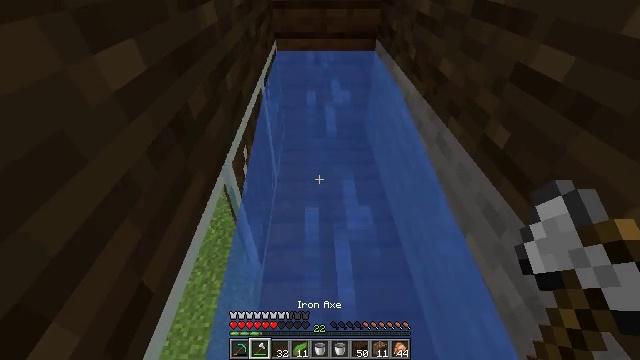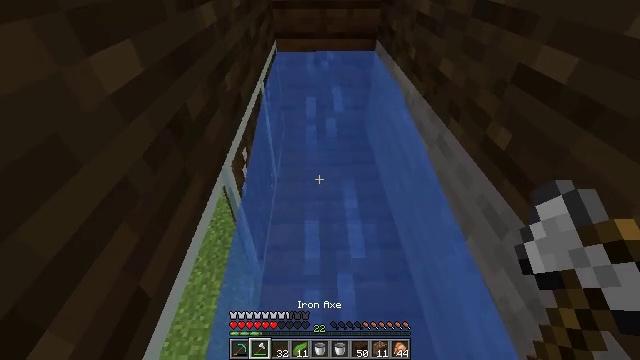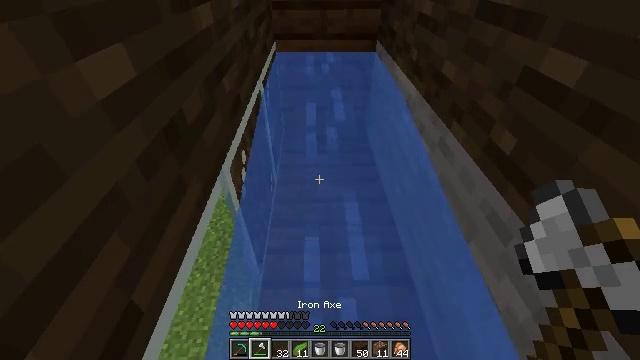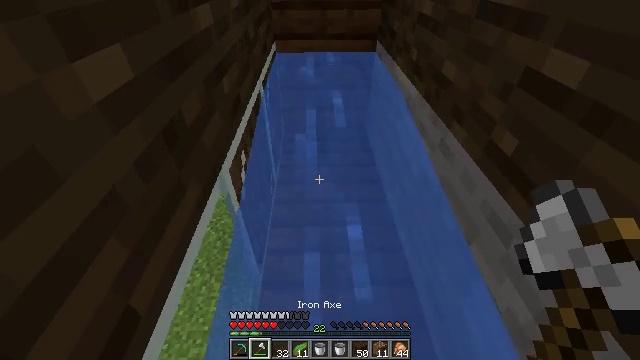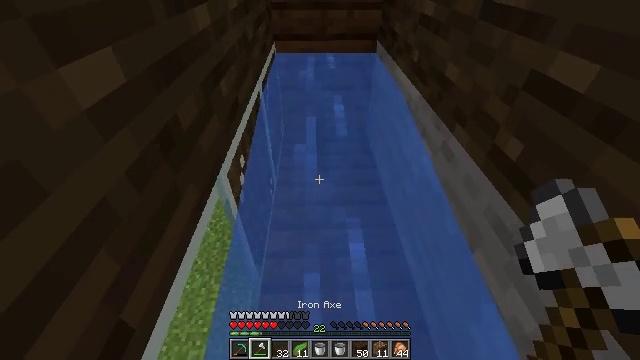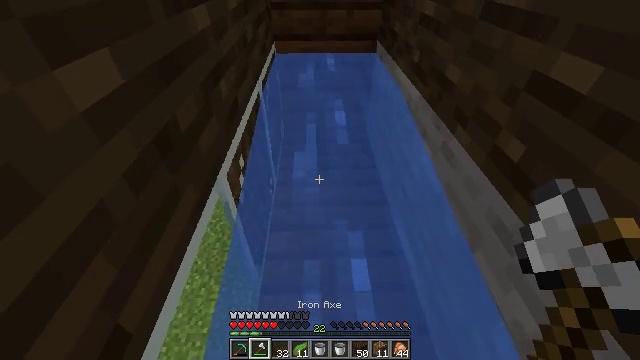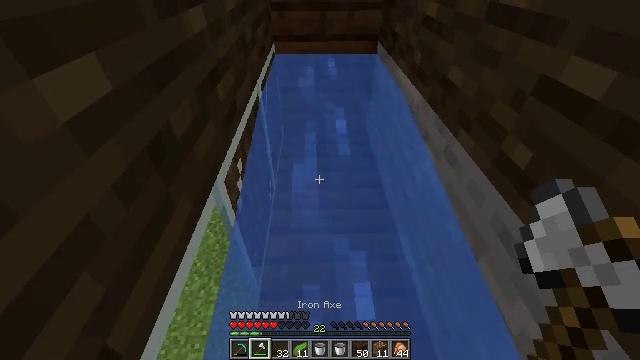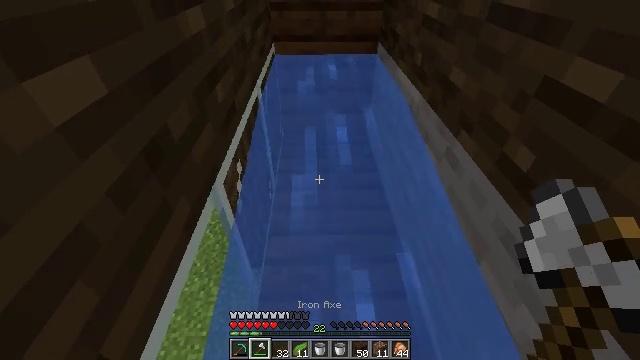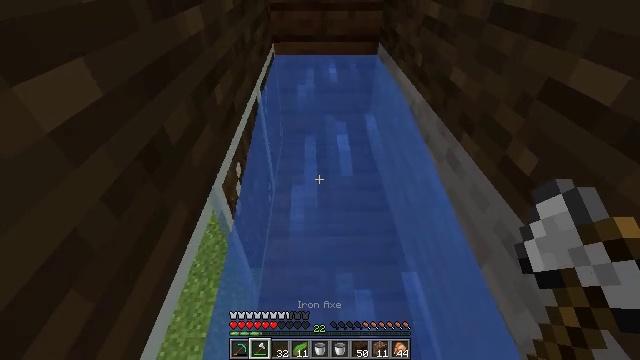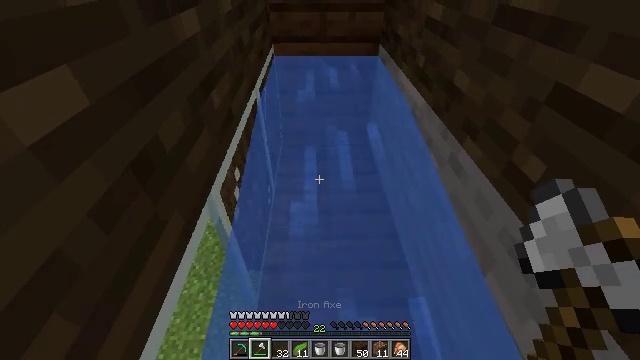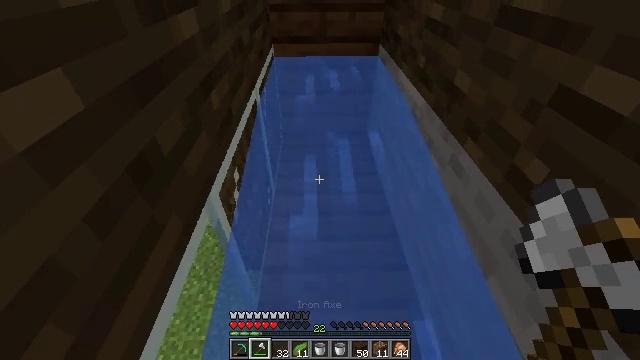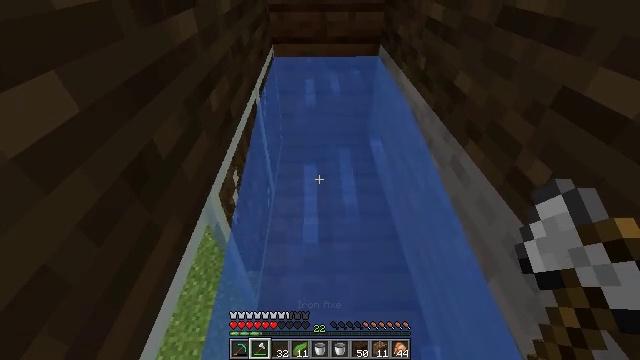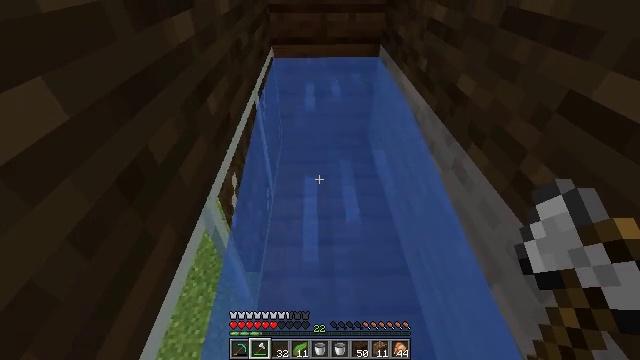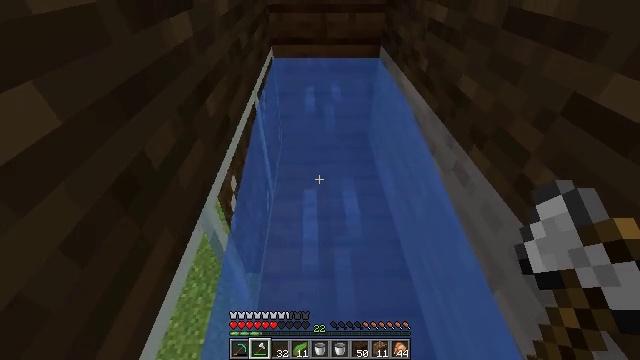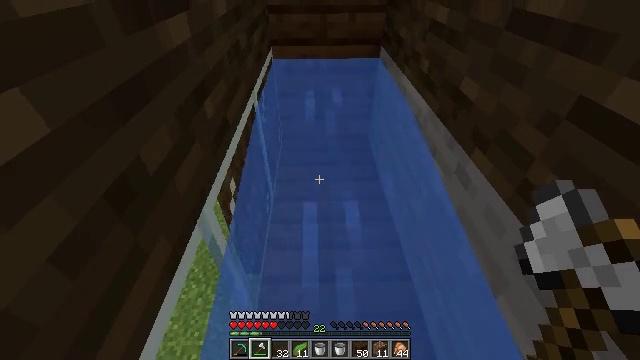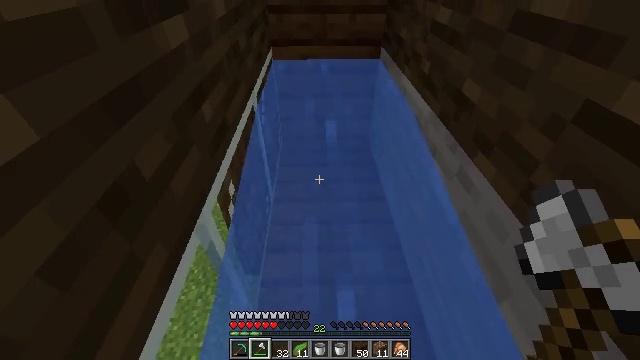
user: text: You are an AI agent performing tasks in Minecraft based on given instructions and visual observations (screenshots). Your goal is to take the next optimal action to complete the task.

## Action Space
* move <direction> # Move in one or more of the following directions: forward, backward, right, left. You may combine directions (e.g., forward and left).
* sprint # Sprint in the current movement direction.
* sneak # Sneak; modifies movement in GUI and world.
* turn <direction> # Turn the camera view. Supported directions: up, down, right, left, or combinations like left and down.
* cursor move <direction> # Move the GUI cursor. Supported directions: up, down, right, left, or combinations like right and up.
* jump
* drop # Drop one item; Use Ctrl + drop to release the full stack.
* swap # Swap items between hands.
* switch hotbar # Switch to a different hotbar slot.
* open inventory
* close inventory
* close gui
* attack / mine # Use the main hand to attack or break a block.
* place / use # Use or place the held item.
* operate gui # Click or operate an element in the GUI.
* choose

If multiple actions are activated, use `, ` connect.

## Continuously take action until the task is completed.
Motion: motion action
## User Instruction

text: Mine dark oak slab.
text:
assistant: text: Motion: move forward
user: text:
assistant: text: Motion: move forward
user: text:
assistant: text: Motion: move forward
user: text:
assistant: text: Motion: move forward
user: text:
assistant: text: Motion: move forward
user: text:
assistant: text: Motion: move forward
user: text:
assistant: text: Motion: move forward
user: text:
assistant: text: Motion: move forward
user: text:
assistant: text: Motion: move forward
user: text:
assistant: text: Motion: move forward
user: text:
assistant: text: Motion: move forward
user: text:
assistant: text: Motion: move forward
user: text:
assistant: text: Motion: move forward
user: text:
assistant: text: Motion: move forward
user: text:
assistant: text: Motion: move forward
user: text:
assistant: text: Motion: move forward
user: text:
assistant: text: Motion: move forward, attack / mine
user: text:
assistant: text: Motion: move forward, attack / mine
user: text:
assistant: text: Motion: move forward, attack / mine
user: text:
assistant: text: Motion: move forward, attack / mine
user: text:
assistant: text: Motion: move forward, attack / mine
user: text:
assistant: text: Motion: move forward, attack / mine
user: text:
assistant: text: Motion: move forward, attack / mine
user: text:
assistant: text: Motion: move forward, attack / mine
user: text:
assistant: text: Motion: move forward, attack / mine
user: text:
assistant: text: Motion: move forward, attack / mine
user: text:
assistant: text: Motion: move forward, attack / mine
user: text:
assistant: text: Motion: move forward, attack / mine
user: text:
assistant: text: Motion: move forward
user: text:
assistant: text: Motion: move forward